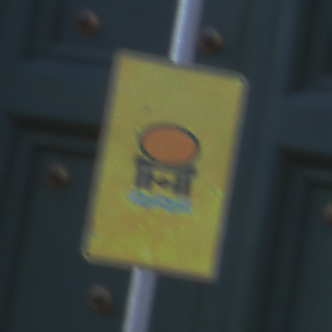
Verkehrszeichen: FahrzeugeMitWassergefaehrdenderLadungOhnePfeilsymbol
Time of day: SunriseSunset
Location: Outdoor (Urban)
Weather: Clear
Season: NotSpecified
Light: Natural